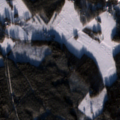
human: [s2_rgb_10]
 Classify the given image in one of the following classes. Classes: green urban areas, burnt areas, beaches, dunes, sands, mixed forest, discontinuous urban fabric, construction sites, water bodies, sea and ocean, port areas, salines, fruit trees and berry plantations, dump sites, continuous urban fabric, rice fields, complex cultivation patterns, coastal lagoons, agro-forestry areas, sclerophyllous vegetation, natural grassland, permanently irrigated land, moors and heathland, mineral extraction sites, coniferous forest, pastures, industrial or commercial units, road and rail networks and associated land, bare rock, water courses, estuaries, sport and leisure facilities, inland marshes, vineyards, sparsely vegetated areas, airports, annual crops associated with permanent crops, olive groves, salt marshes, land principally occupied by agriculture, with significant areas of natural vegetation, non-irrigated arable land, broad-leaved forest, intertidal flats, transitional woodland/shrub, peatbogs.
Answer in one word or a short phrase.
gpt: land principally occupied by agriculture, with significant areas of natural vegetation, coniferous forest, mixed forest